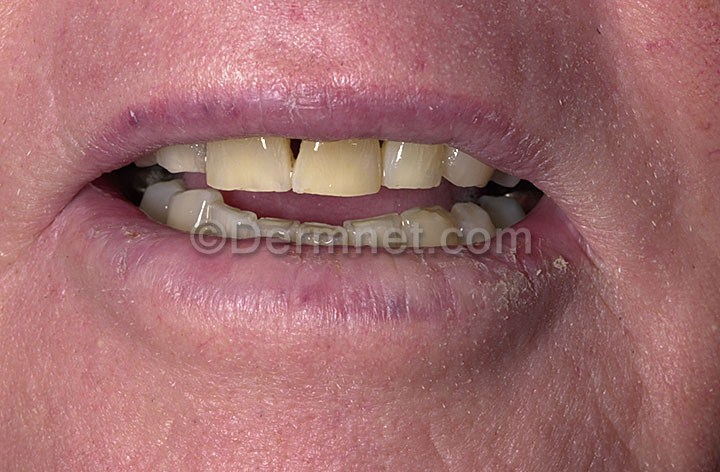
Disease: Light Diseases and Disorders of Pigmentation